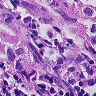
Metastatic tissue present: yes